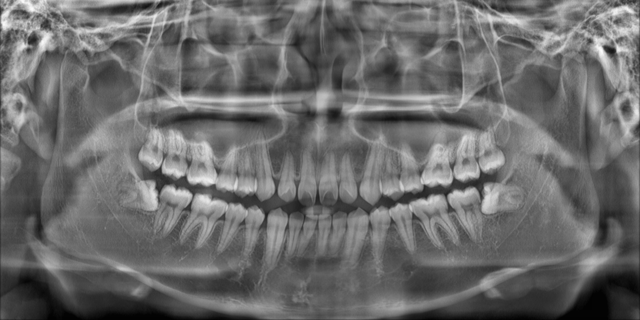
adult